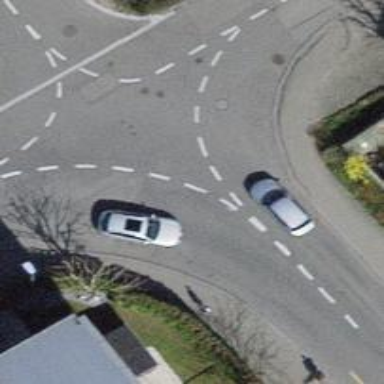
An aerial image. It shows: Unmarked road crossing.